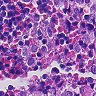
Metastatic tissue present: yes